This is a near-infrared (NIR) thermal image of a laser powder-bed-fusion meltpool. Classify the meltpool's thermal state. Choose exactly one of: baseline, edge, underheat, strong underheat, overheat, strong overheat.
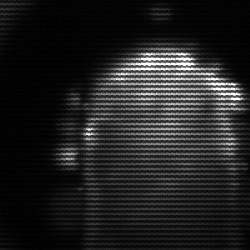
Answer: baseline